Question: I have .net solution which generates build in X86(as target Platform).
I am expecting below mentioned registry key entry should be created under
'Computer\HKEY_LOCAL_MACHINE\SOFTWARE\ FolderName', But it creates entry under 'Computer\HKEY_LOCAL_MACHINE\SOFTWARE\WOW6432Node' which is not expected here.
If I change .net solution as X64(Build Target Platform), then it creates under "local machine\Software"

'''
Microsoft.Win32.RegistryKey subKey = Microsoft.Win32.Registry.LocalMachine.OpenSubKey("SOFTWARE");
if (checkIfKeyExists(subKey))
{
subKey = Microsoft.Win32.Registry.LocalMachine.OpenSubKey("SOFTWARE\FolderName");
if (!checkIfKeyExists(subKey))
{
Microsoft.Win32.Registry.LocalMachine.CreateSubKey("SOFTWARE\ FolderName ");
Microsoft.Win32.Registry.LocalMachine.SetValue("TestKey", "456788", RegistryValueKind.String);
}
}
'''
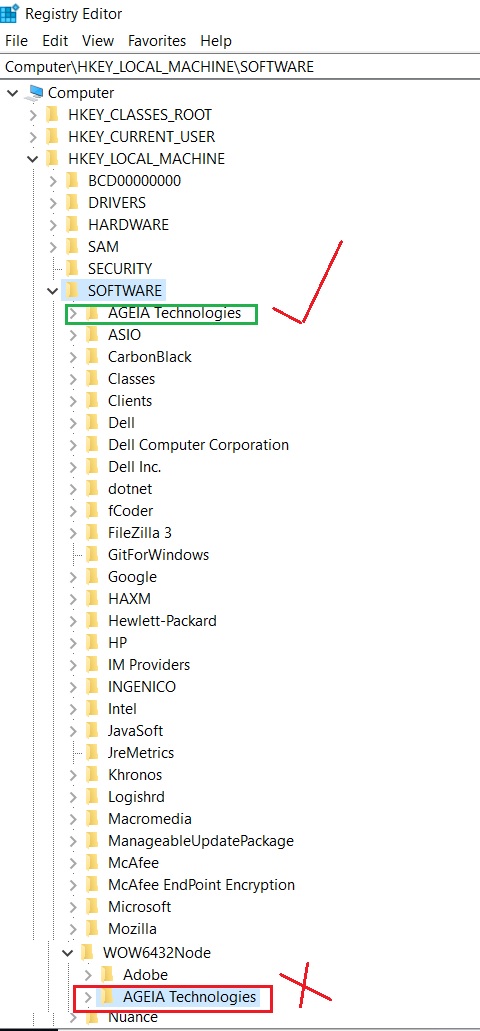
Answer: 32-bit apps will default to the 32-bit view of the registry. If you want to direct your key accesses to the 64-bit views, you need to open the registry hives manually and not using the 'Registry' class members.
'''
using (var hklm = RegistryKey.OpenBaseKey(RegistryHive.LocalMachine, RegistryView.Registry64))
using (var key = hklm.CreateSubKey(@"SOFTWARE\FolderName", writable: true))
{
// do stuff with the key
if (key.GetValue("TestKey") == null)
key.SetValue("TestKey", "456788");
}
'''